Interaction volume radius: 5 \u00c5
Interaction volume height: 15 \u00c5
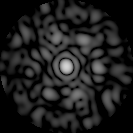
Disorder parameter: 0.8114